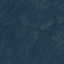
Land use / land cover class: Forest